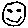
Label: smiley face